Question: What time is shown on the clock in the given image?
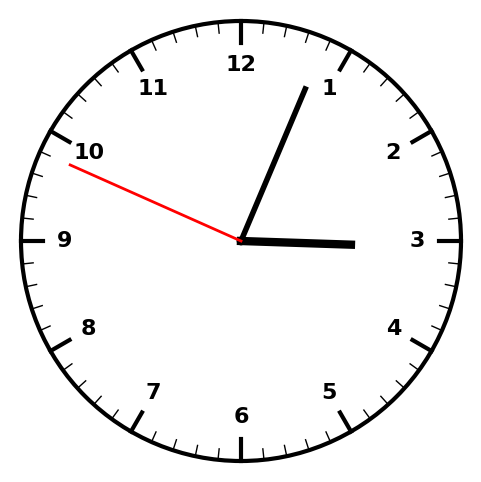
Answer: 03:03:49